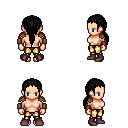
a pixel art fantasy rpg character, female body template, human, light skin, leather shoulder armor, gold greaves, black ponytail hairstyle, leather bracers, maroon shoes, four views (front, back, left, right), 2x2 character sprite sheet, small pixel art, hard edges, no anti-aliasing